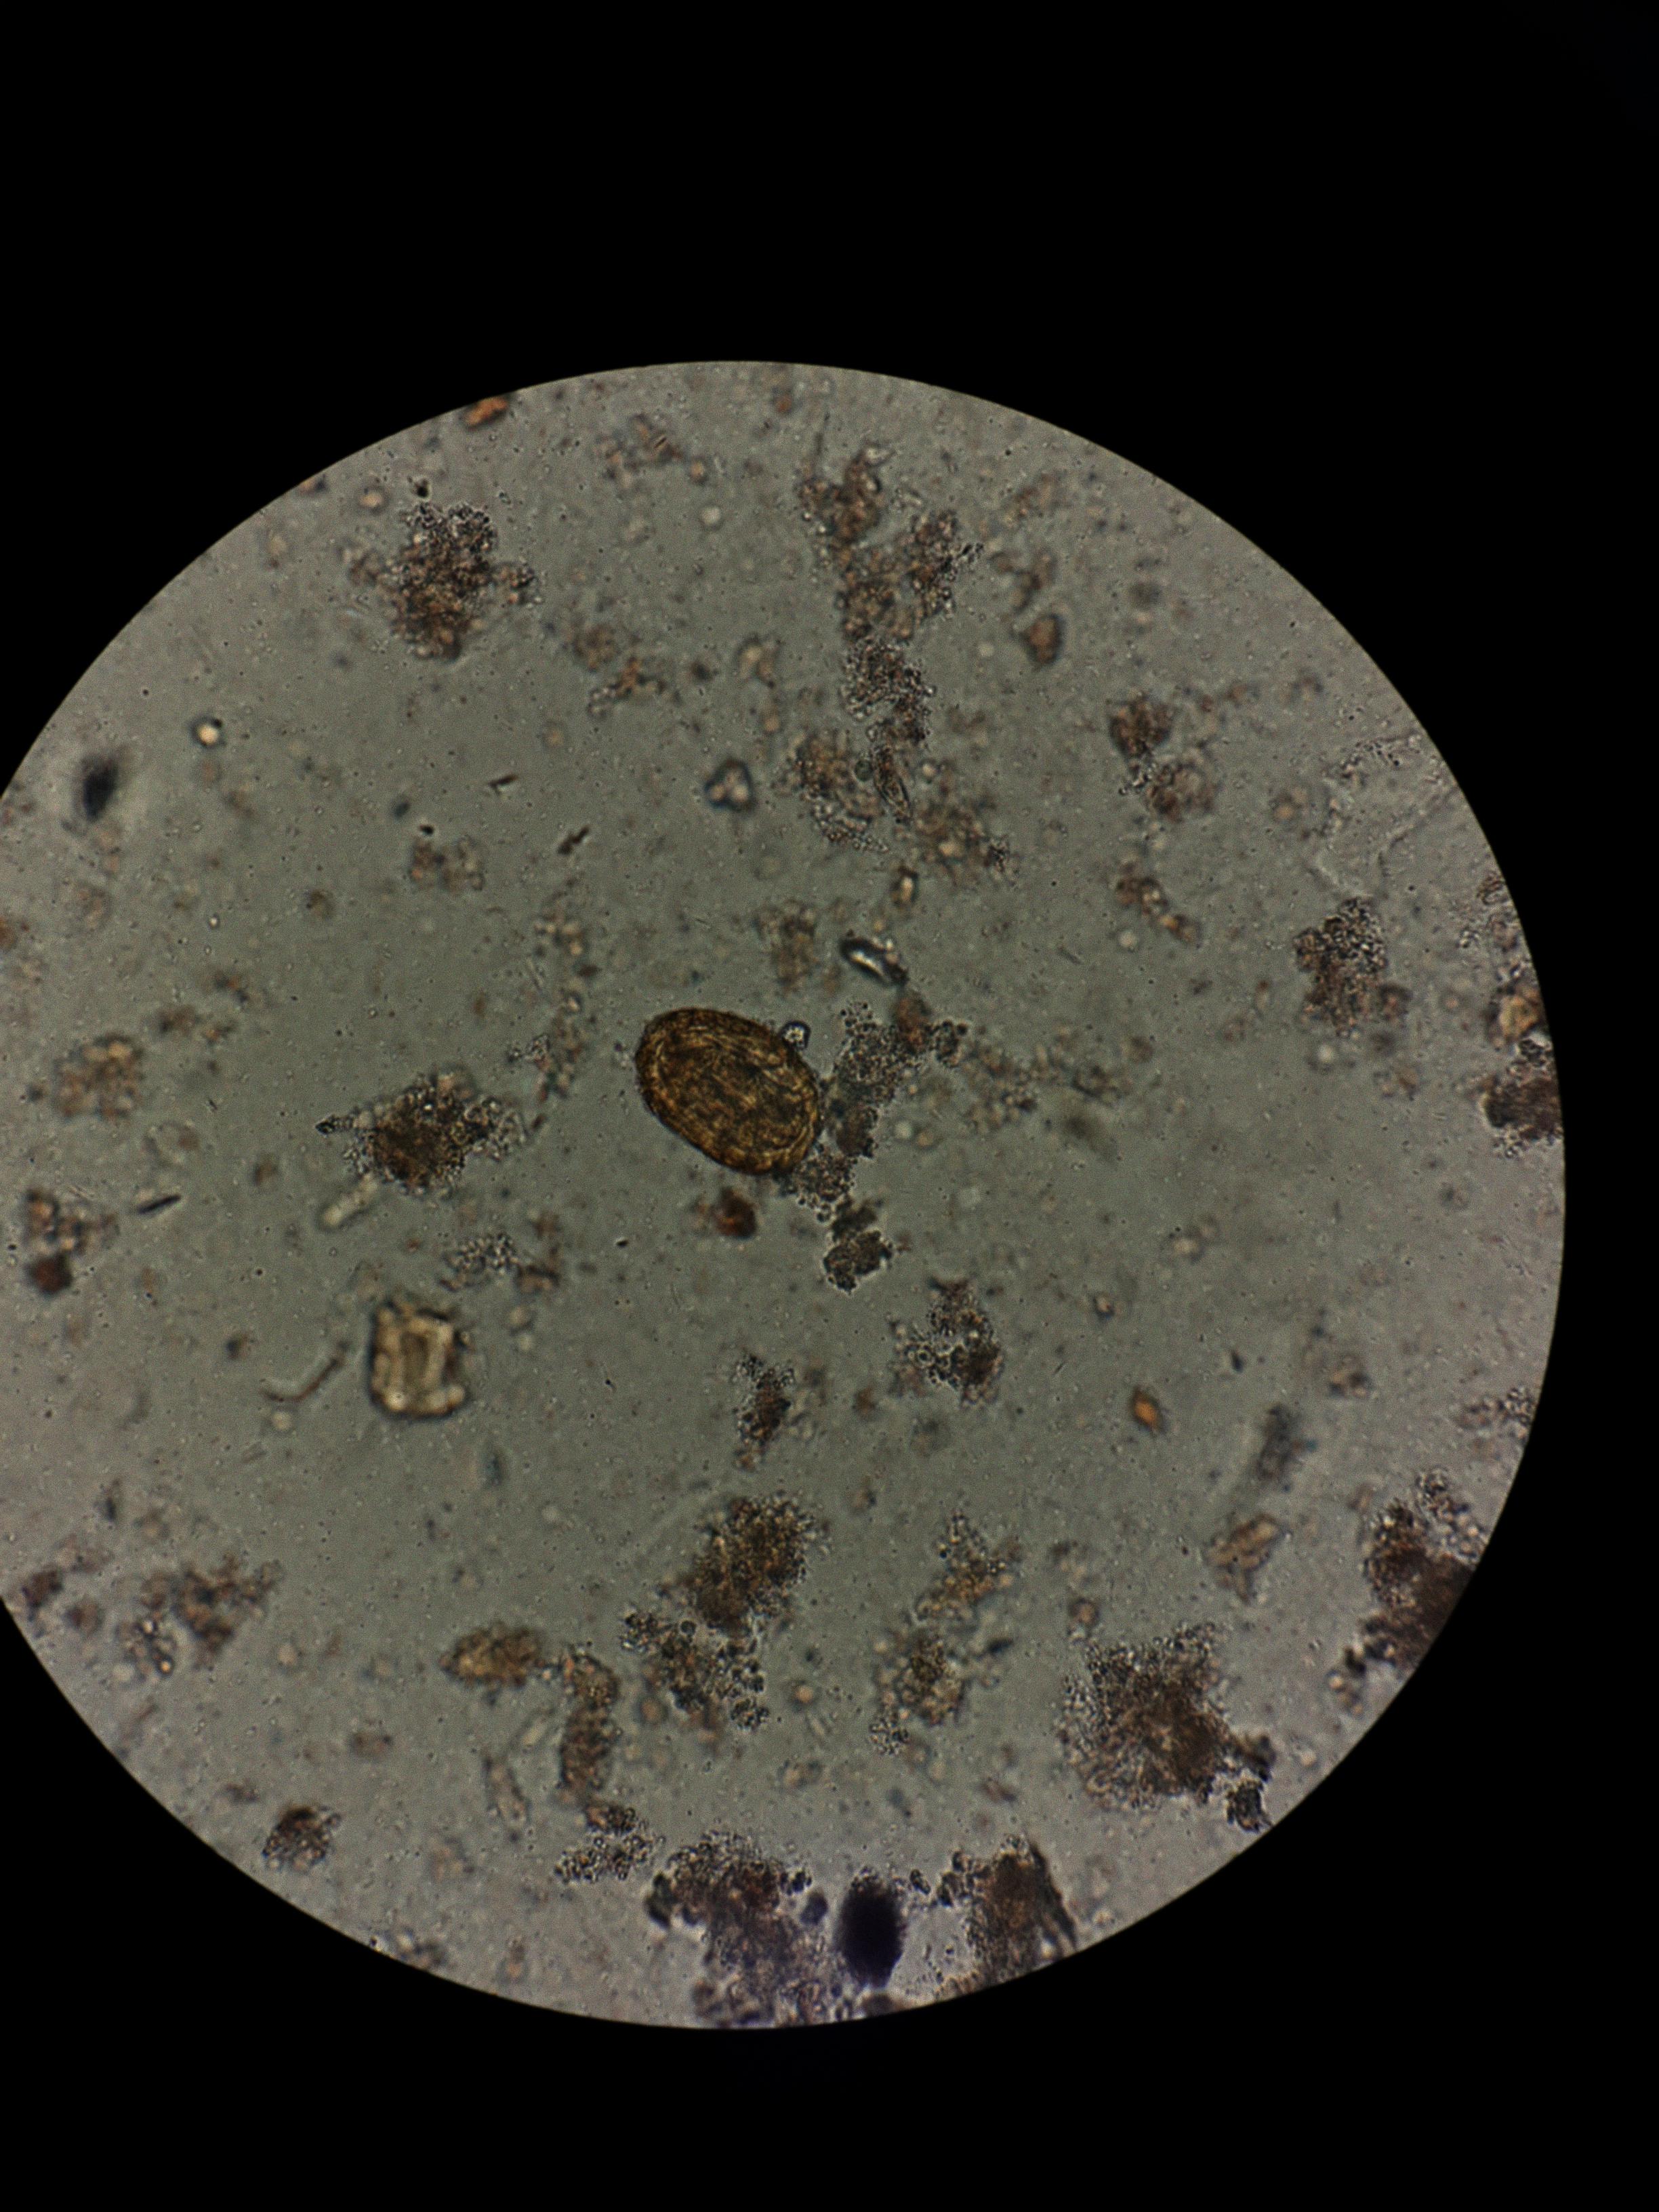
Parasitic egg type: Ascaris lumbricoides